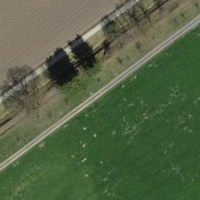
EUNIS habitat code: 24
Species observed at this site:
Pseudochorthippus parallelus